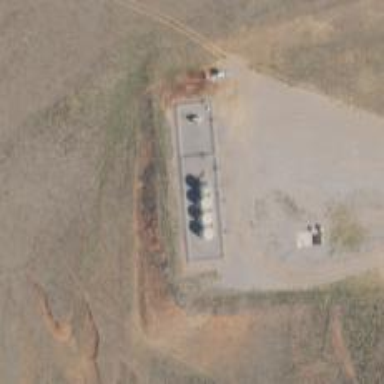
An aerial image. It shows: Storage tank that is man-made.